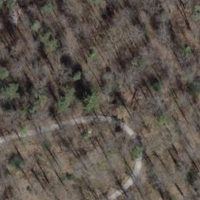
EUNIS habitat code: 41
Species observed at this site:
Melittis melissophyllum